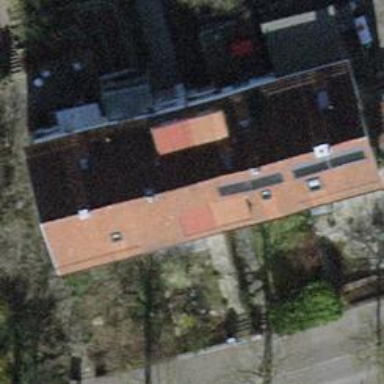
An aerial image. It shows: Building with tile roof.